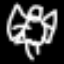
Label: angel